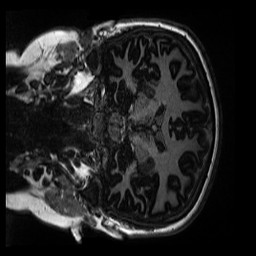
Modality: MP2RAGE
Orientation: coronal
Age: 12
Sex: female
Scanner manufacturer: siemens
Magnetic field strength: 3 T
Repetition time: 4 s
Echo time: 0.00303 s